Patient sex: M
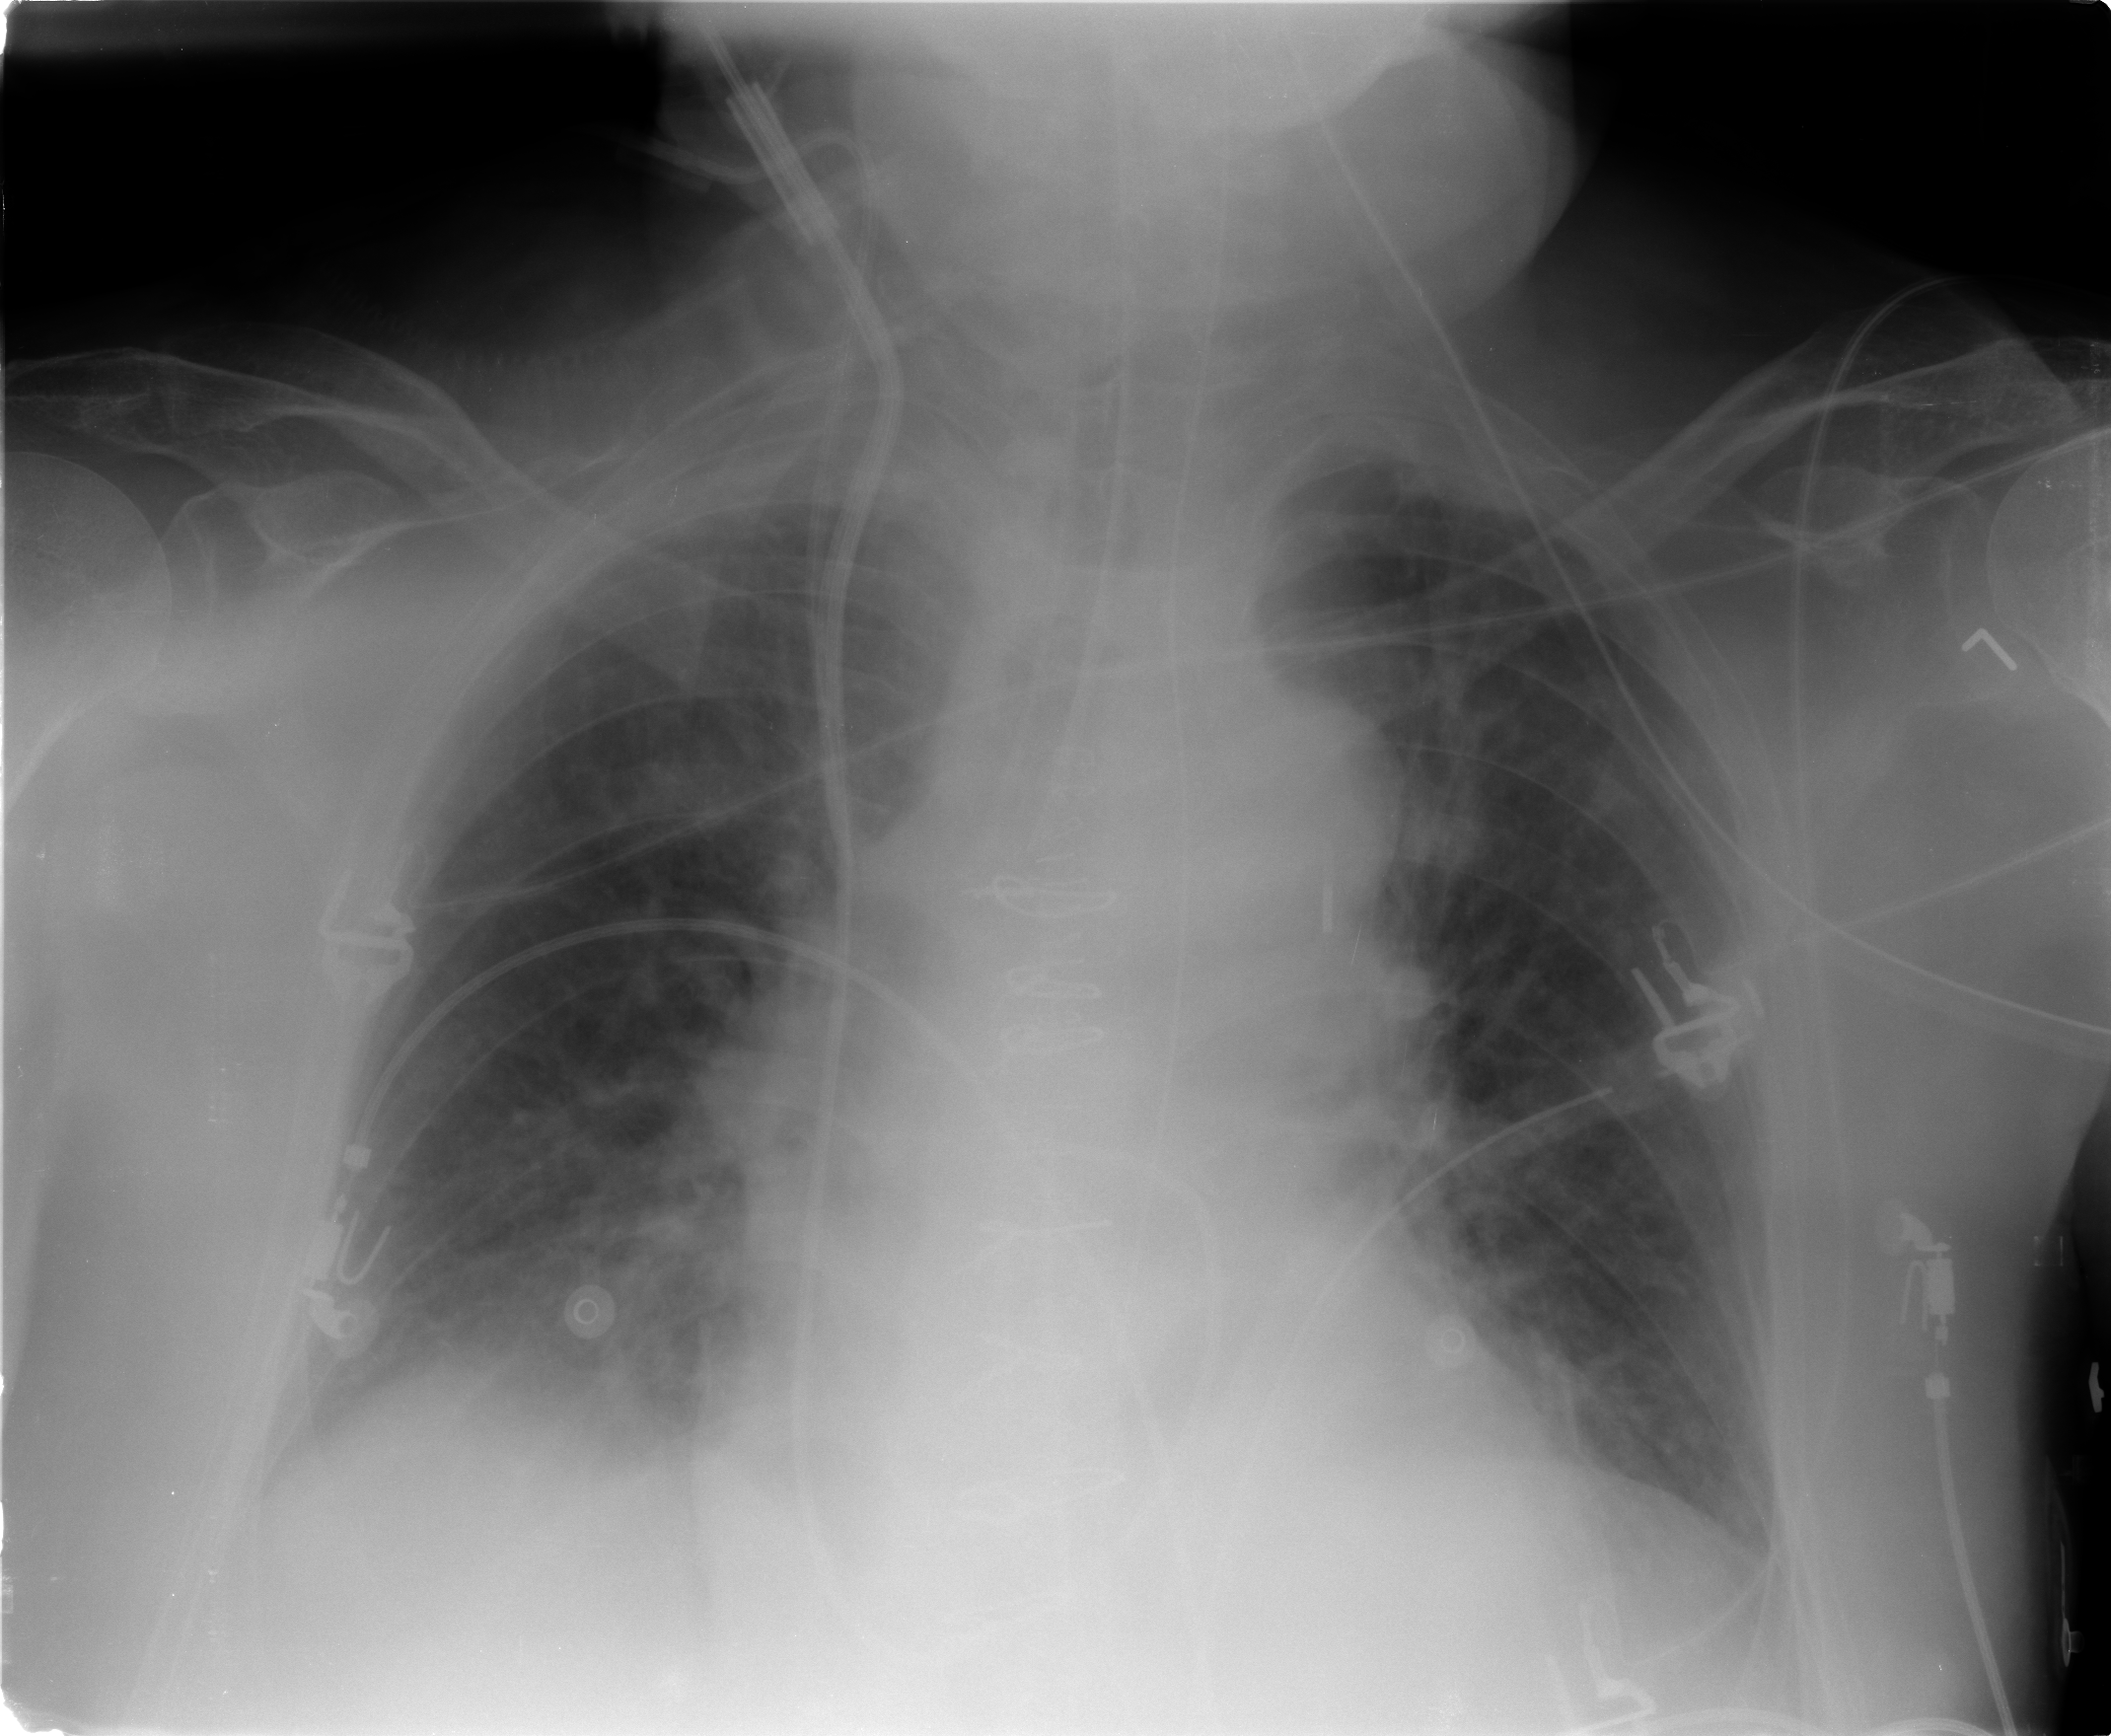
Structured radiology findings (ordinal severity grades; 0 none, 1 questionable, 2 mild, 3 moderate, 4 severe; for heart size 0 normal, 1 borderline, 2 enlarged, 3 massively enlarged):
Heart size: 2
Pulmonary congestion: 2
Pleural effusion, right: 2
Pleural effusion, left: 0
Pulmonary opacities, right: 0
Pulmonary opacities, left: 0
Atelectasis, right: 2
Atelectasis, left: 1